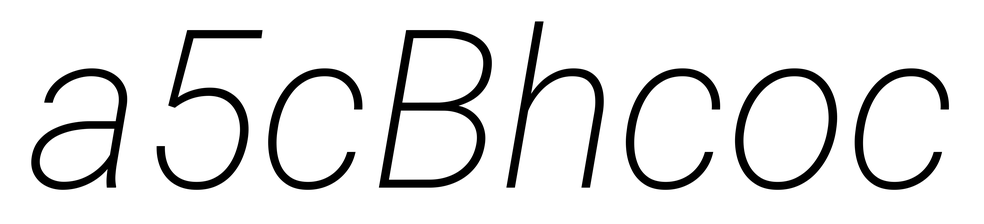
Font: Roboto-Italic_ExtraLight_Italic